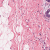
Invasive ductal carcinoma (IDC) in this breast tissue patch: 0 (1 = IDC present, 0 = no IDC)